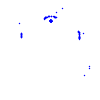
Particle: proton